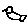
Label: bird